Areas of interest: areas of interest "Financial and Insurance Institution"
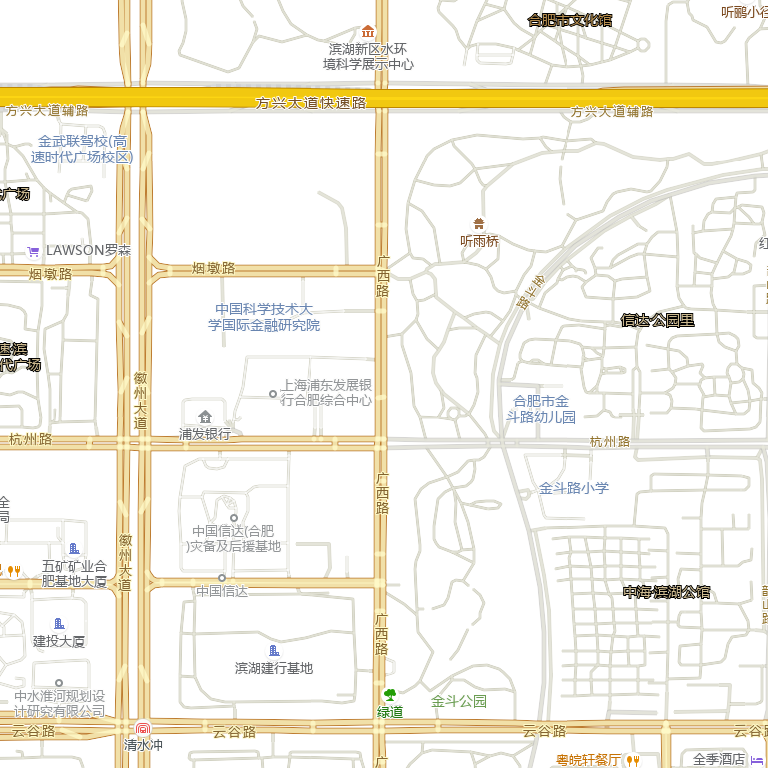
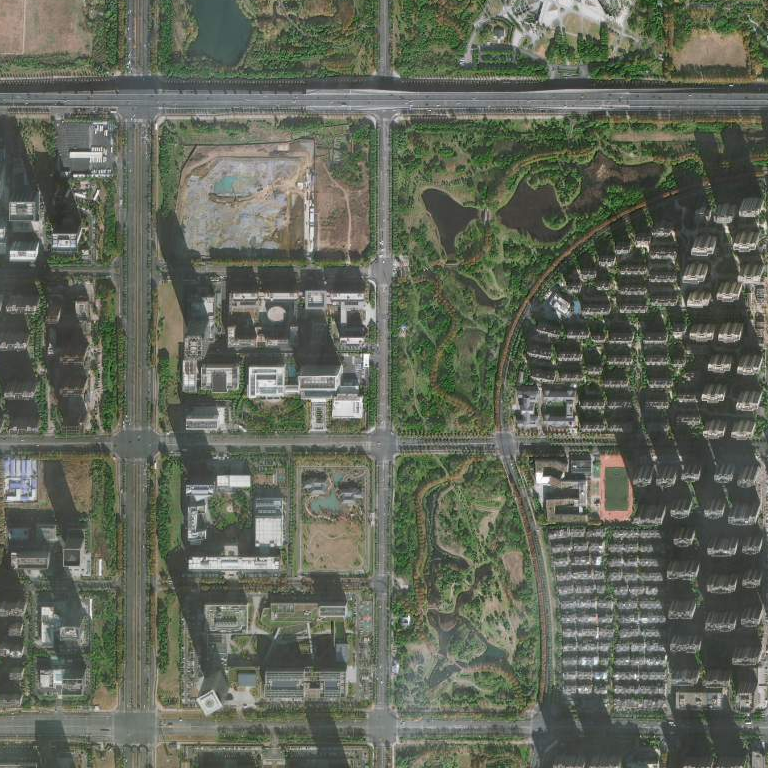